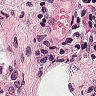
Metastatic tissue present: no